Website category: auto
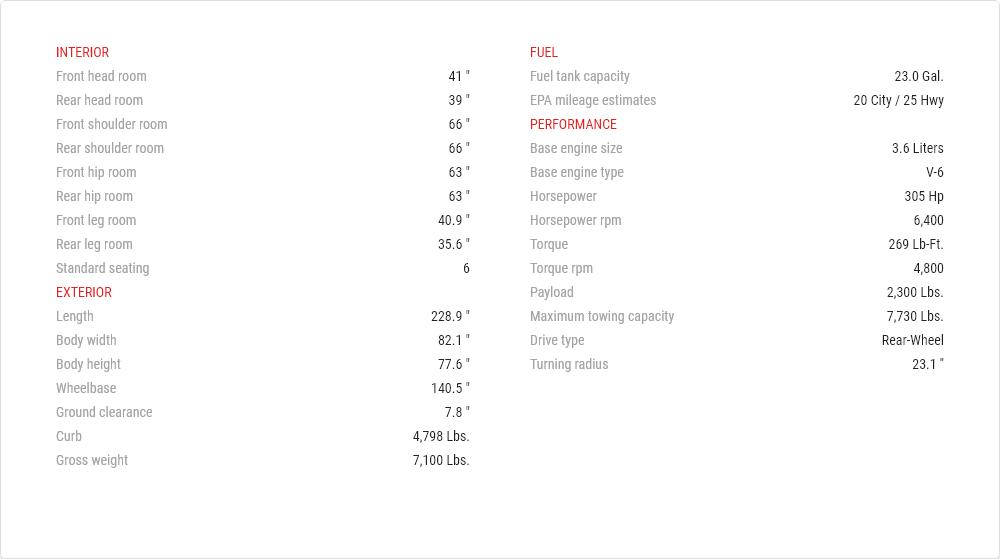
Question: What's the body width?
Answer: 82.1 "

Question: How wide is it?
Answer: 82.1 "

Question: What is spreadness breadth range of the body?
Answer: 82.1 "

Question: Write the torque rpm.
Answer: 4,800

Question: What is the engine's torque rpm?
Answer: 4,800

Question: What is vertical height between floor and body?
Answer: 7.8 "

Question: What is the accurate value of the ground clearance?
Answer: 7.8 "

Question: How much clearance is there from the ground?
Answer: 7.8 "

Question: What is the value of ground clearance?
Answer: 7.8 "

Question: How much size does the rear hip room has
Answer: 63 "

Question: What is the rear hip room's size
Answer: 63 "

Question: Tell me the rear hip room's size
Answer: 63 "

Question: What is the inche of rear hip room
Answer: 63 "

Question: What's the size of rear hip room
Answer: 63 "

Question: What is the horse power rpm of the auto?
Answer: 6,400

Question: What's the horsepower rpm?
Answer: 6,400

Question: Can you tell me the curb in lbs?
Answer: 4,798 lbs.

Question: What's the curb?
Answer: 4,798 lbs.

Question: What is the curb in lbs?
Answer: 4,798 lbs.

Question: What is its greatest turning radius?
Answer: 23.1 ''

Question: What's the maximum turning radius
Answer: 23.1 ''

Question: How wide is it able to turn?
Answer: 23.1 ''

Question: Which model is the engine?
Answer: V-6

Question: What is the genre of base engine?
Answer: V-6

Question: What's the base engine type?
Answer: V-6

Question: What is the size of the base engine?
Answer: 3.6 liters

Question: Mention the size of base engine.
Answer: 3.6 liters

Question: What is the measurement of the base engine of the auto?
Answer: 3.6 liters

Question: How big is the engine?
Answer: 3.6 liters

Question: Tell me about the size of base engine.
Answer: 3.6 liters

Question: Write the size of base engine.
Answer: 3.6 liters

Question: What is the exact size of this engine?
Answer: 3.6 liters

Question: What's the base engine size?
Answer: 3.6 liters

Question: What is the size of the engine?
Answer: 3.6 liters

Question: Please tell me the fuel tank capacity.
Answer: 23.0 gal.

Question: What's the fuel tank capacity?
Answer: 23.0 gal.

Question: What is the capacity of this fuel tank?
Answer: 23.0 gal.

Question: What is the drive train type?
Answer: rear-wheel

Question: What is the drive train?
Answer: rear-wheel

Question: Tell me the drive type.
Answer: rear-wheel

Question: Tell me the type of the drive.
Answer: rear-wheel

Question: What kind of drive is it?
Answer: rear-wheel

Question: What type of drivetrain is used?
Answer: rear-wheel

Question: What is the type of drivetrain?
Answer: rear-wheel

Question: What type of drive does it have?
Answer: rear-wheel

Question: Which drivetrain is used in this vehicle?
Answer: rear-wheel

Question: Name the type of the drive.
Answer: rear-wheel

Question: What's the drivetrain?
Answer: rear-wheel

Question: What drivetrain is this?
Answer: rear-wheel

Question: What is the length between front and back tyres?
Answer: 140.5 "

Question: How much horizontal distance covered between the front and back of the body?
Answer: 140.5 "

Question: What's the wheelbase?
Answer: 140.5 "

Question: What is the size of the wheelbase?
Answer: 140.5 "

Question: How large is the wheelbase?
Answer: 140.5 "

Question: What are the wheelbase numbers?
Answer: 140.5 "

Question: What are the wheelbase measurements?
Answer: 140.5 "

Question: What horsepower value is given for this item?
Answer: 305 hp

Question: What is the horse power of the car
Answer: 305 hp

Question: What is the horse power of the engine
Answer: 305 hp

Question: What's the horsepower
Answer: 305 hp

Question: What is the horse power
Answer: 305 hp

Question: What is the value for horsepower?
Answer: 305 hp

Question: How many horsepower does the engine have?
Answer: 305 hp

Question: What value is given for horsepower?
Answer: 305 hp